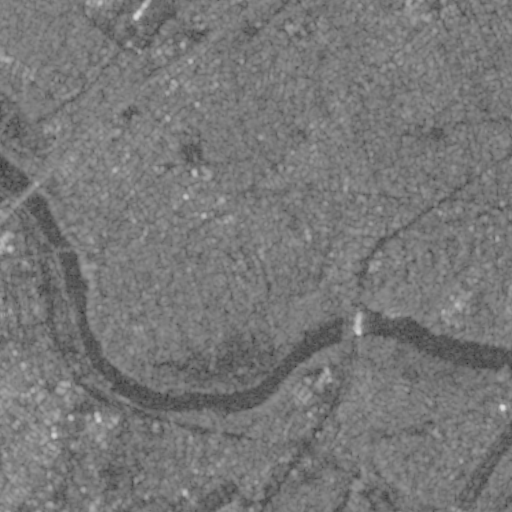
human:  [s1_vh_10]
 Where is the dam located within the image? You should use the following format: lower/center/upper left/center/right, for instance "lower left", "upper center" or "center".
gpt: The dam is located in the lower right of the image.
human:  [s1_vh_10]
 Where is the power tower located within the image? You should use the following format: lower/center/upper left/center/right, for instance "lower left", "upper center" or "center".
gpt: The power tower is located in the lower right of the image.
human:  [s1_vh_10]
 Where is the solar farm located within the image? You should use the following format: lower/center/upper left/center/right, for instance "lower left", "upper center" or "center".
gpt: The solar farm is located in the center of the image.
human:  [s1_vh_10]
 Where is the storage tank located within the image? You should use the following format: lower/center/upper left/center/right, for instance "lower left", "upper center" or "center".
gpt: The storage tank is located in the upper left of the image.
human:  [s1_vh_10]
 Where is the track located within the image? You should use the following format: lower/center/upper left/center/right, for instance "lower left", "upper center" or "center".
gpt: The track is located in the upper center of the image.
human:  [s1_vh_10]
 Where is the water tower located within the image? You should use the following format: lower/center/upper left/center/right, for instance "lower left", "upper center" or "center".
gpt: The water tower is located in the upper center of the image.
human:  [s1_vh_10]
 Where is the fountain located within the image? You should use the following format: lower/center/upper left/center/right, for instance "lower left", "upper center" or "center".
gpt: The fountain is located in the lower left of the image.
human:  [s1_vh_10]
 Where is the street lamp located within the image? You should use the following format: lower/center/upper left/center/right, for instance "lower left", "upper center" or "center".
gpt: The street lamp is located in the lower center of the image.
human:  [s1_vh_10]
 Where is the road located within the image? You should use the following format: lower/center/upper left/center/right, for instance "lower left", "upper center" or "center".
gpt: There is no road in the image.

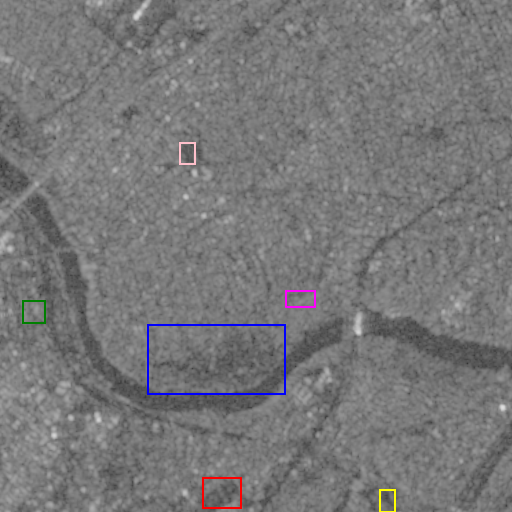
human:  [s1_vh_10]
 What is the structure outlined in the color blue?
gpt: The structure outlined in blue is a park.
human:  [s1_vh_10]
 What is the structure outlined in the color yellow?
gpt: The structure outlined in yellow is a parking garage.
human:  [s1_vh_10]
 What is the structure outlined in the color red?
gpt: The structure outlined in red is a parking lot.
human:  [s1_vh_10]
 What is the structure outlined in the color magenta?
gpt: The structure outlined in magenta is a solar farm.
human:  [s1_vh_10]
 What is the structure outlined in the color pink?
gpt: The structure outlined in pink is a track.
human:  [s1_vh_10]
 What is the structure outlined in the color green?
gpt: The structure outlined in green is a building.
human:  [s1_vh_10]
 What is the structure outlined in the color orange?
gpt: There is no orange outline.